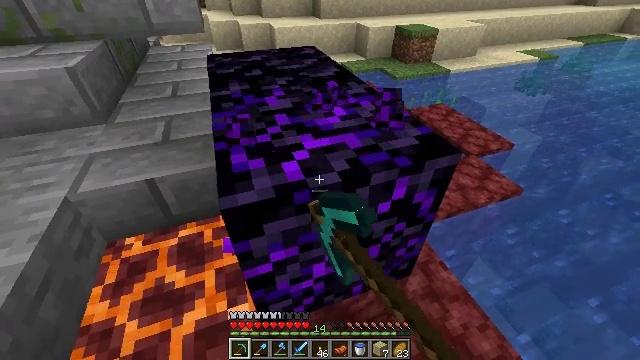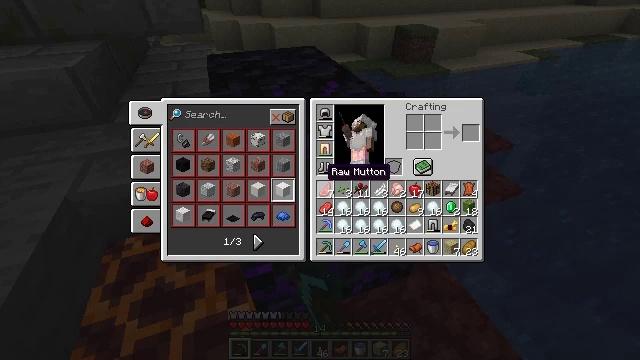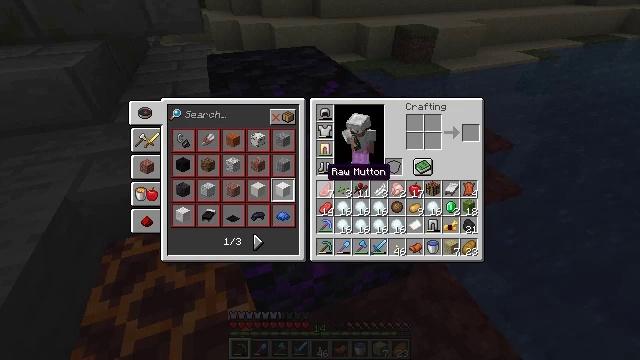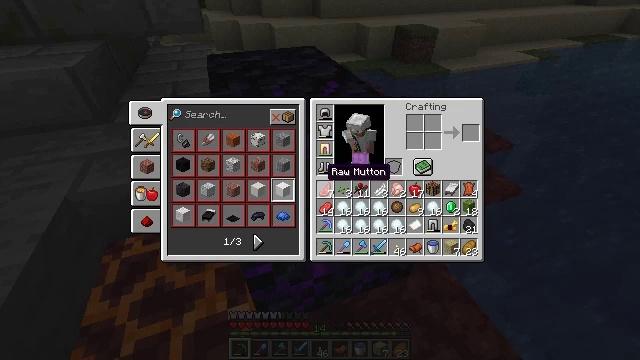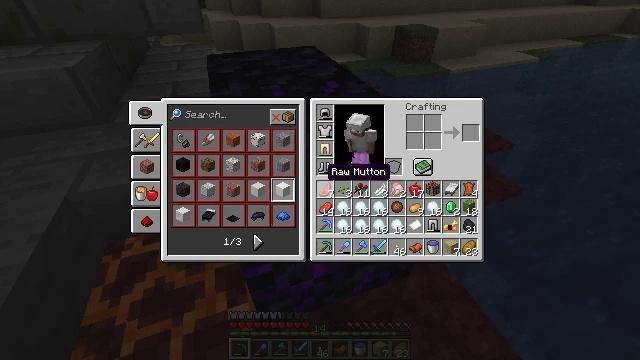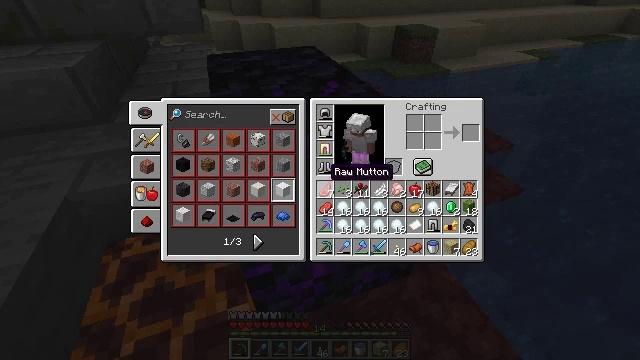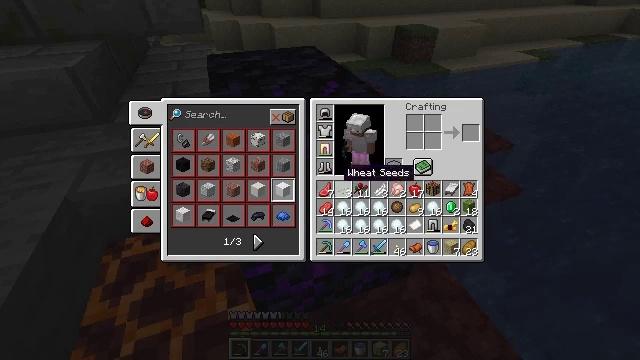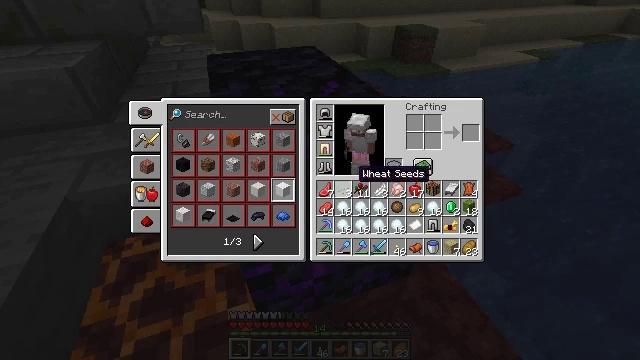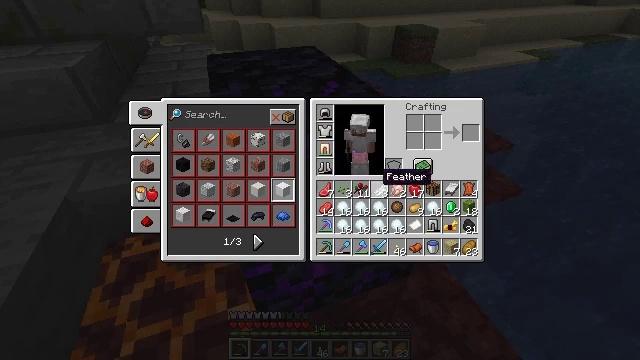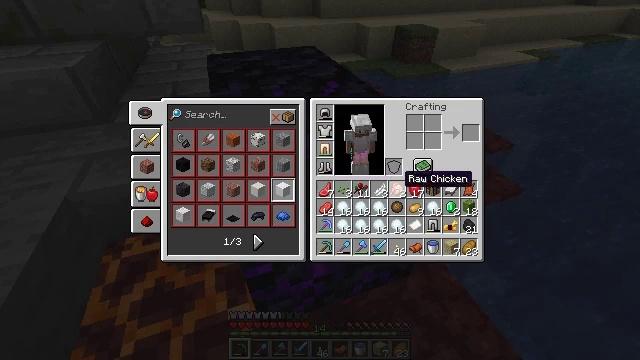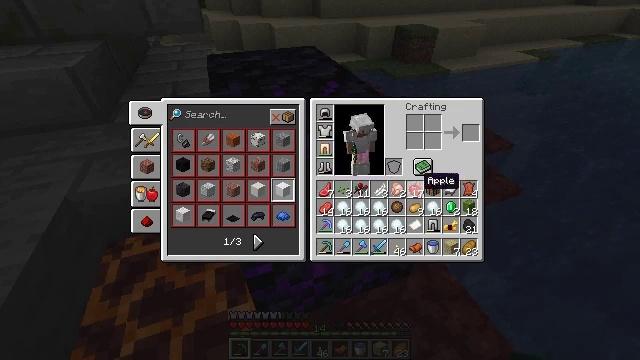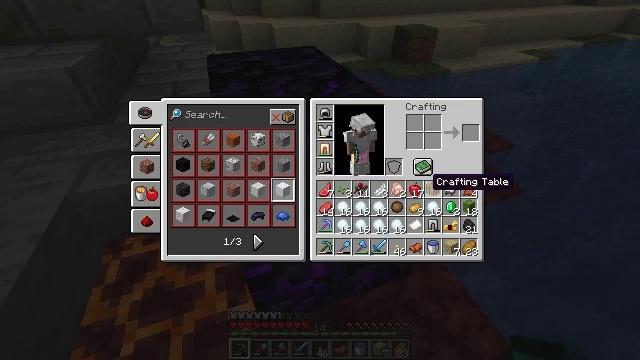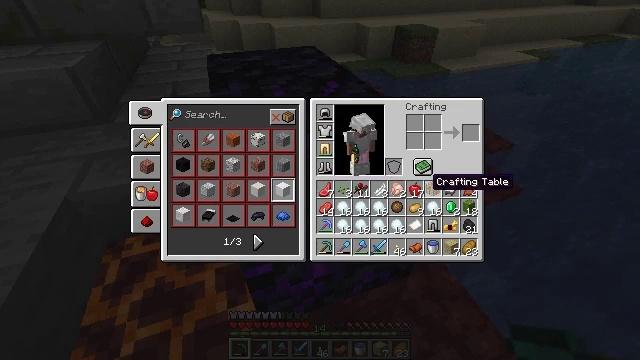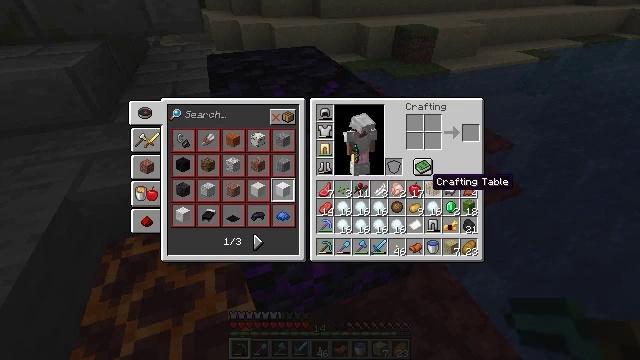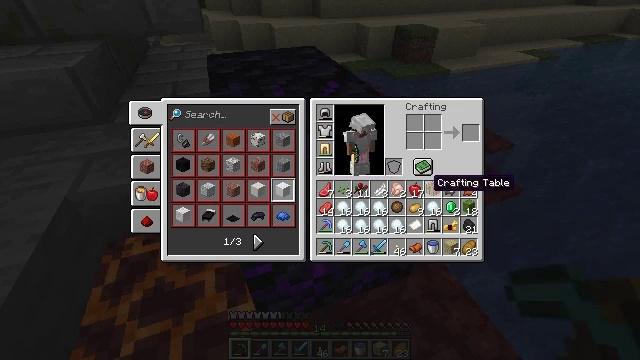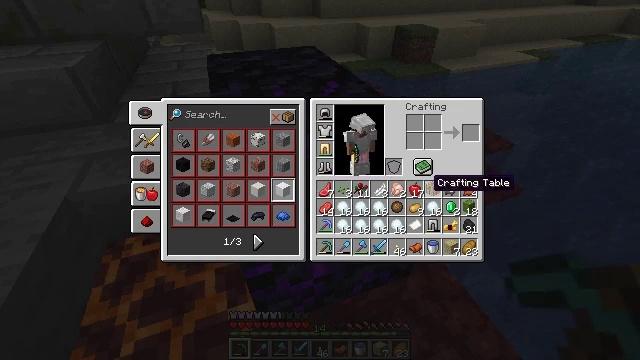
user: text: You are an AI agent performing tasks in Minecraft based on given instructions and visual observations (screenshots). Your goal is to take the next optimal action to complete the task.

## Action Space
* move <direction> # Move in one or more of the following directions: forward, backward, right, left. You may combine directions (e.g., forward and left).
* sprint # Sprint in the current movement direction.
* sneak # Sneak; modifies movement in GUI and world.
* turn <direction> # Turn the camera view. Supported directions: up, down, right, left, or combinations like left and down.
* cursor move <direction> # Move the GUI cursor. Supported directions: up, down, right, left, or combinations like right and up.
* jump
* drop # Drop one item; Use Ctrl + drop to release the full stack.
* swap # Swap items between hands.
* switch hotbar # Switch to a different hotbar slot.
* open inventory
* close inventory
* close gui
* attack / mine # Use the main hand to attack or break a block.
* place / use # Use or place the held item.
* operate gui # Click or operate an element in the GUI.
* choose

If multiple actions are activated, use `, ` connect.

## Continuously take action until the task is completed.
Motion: motion action
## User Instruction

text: Remove a snowball from the inventory.
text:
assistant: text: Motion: open inventory
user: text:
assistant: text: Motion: open inventory
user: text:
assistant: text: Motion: open inventory
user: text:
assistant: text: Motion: open inventory
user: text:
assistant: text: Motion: open inventory
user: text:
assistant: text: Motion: cursor move right
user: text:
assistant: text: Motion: cursor move right
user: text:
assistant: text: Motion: cursor move right
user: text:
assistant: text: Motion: cursor move right
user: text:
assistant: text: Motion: cursor move right
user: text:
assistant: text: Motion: cursor move right
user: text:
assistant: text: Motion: no_op
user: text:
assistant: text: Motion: no_op
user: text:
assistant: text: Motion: no_op
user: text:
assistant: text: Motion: no_op
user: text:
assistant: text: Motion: no_op
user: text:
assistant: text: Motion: no_op
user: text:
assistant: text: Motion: no_op
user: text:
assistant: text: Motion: no_op
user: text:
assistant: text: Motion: turn right
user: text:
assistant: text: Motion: turn right
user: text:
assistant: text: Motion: turn right and up
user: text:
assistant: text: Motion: turn right and up
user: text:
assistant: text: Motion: turn right and up
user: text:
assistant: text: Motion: turn right and up
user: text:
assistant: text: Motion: turn right and up
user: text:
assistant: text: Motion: turn right and up
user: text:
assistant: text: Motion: turn right
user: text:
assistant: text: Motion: close inventory
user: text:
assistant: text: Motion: close inventory